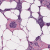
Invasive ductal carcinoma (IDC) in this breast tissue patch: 1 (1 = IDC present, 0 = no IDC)